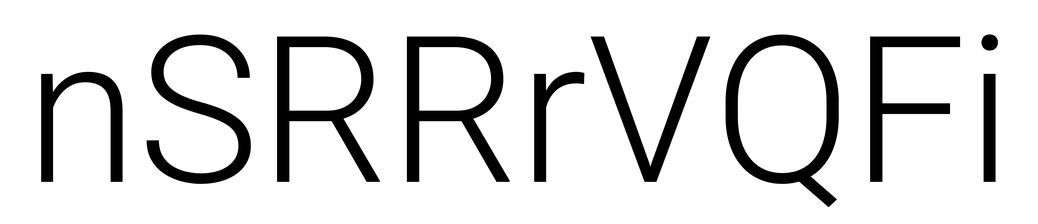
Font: Roboto_Light